Here is the time-frequency representation (spectrogram) of a rolling-element bearing's vibration measurement. Determine the bearing's health state. Answer with exactly one of: normal, inner_race, outer_race, ball.
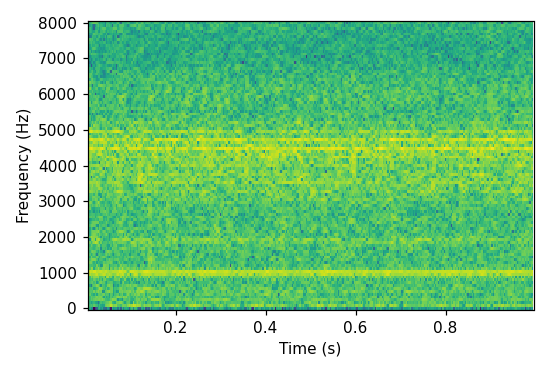
Answer: outer_race